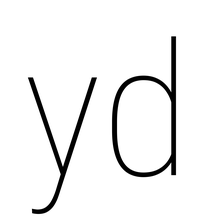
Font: Roboto_Condensed_Thin